Field crop: tomato
Growth stage: 1
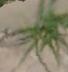
Species: cyperus